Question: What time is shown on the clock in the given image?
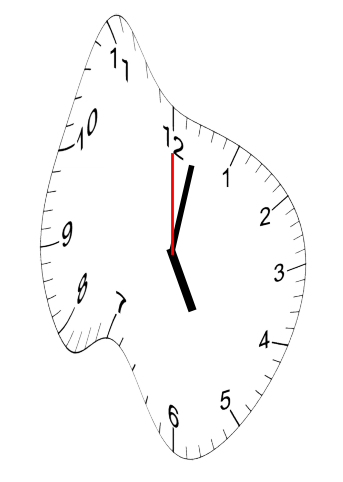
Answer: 05:02:00